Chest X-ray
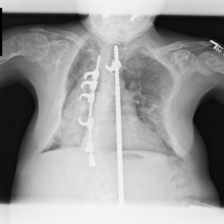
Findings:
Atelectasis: negative
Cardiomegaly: negative
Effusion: negative
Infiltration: negative
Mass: negative
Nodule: negative
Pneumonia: negative
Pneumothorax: negative
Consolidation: negative
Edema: negative
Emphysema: negative
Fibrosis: negative
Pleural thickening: negative
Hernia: negative